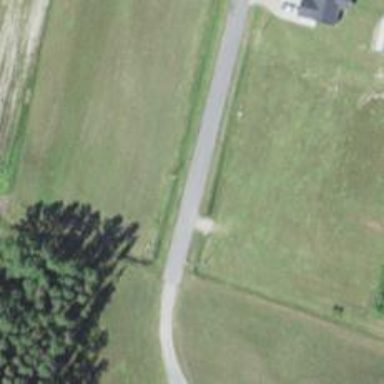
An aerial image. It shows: Residential road.